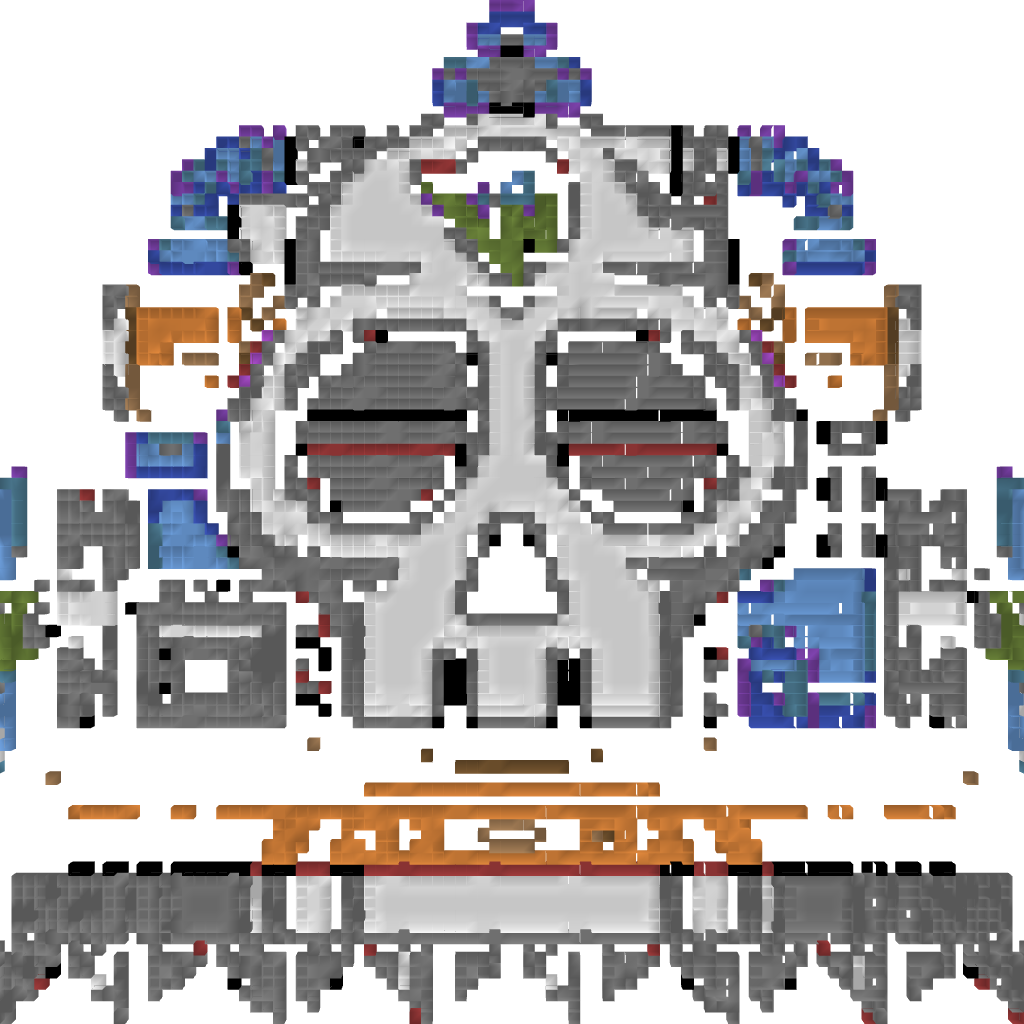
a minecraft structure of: Wily Machine #6 (ErnieCIII) bad low quality